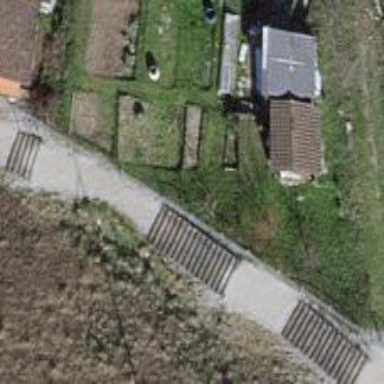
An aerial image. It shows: Set of steps on the road.